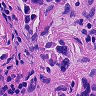
Metastatic tissue present: yes